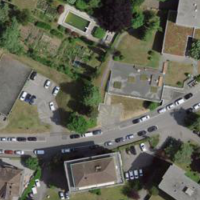
EUNIS habitat code: 54
Species observed at this site:
Bellis perennis
Jasminum nudiflorum